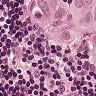
Metastatic tissue present: yes